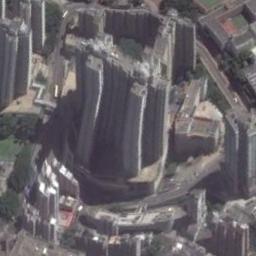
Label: commercial_area